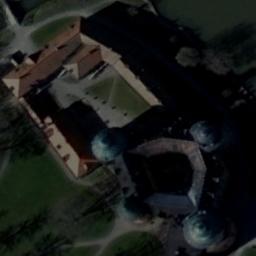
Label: palace